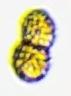
Label: Margalefidinium